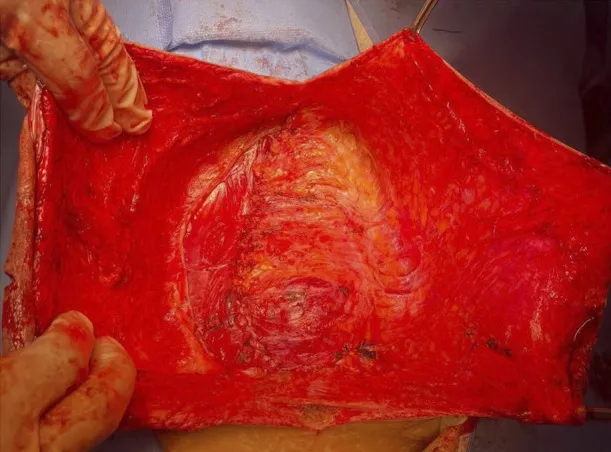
Final appearance of the surgery.
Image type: medical_photograph (other_medical_photograph)